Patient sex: M
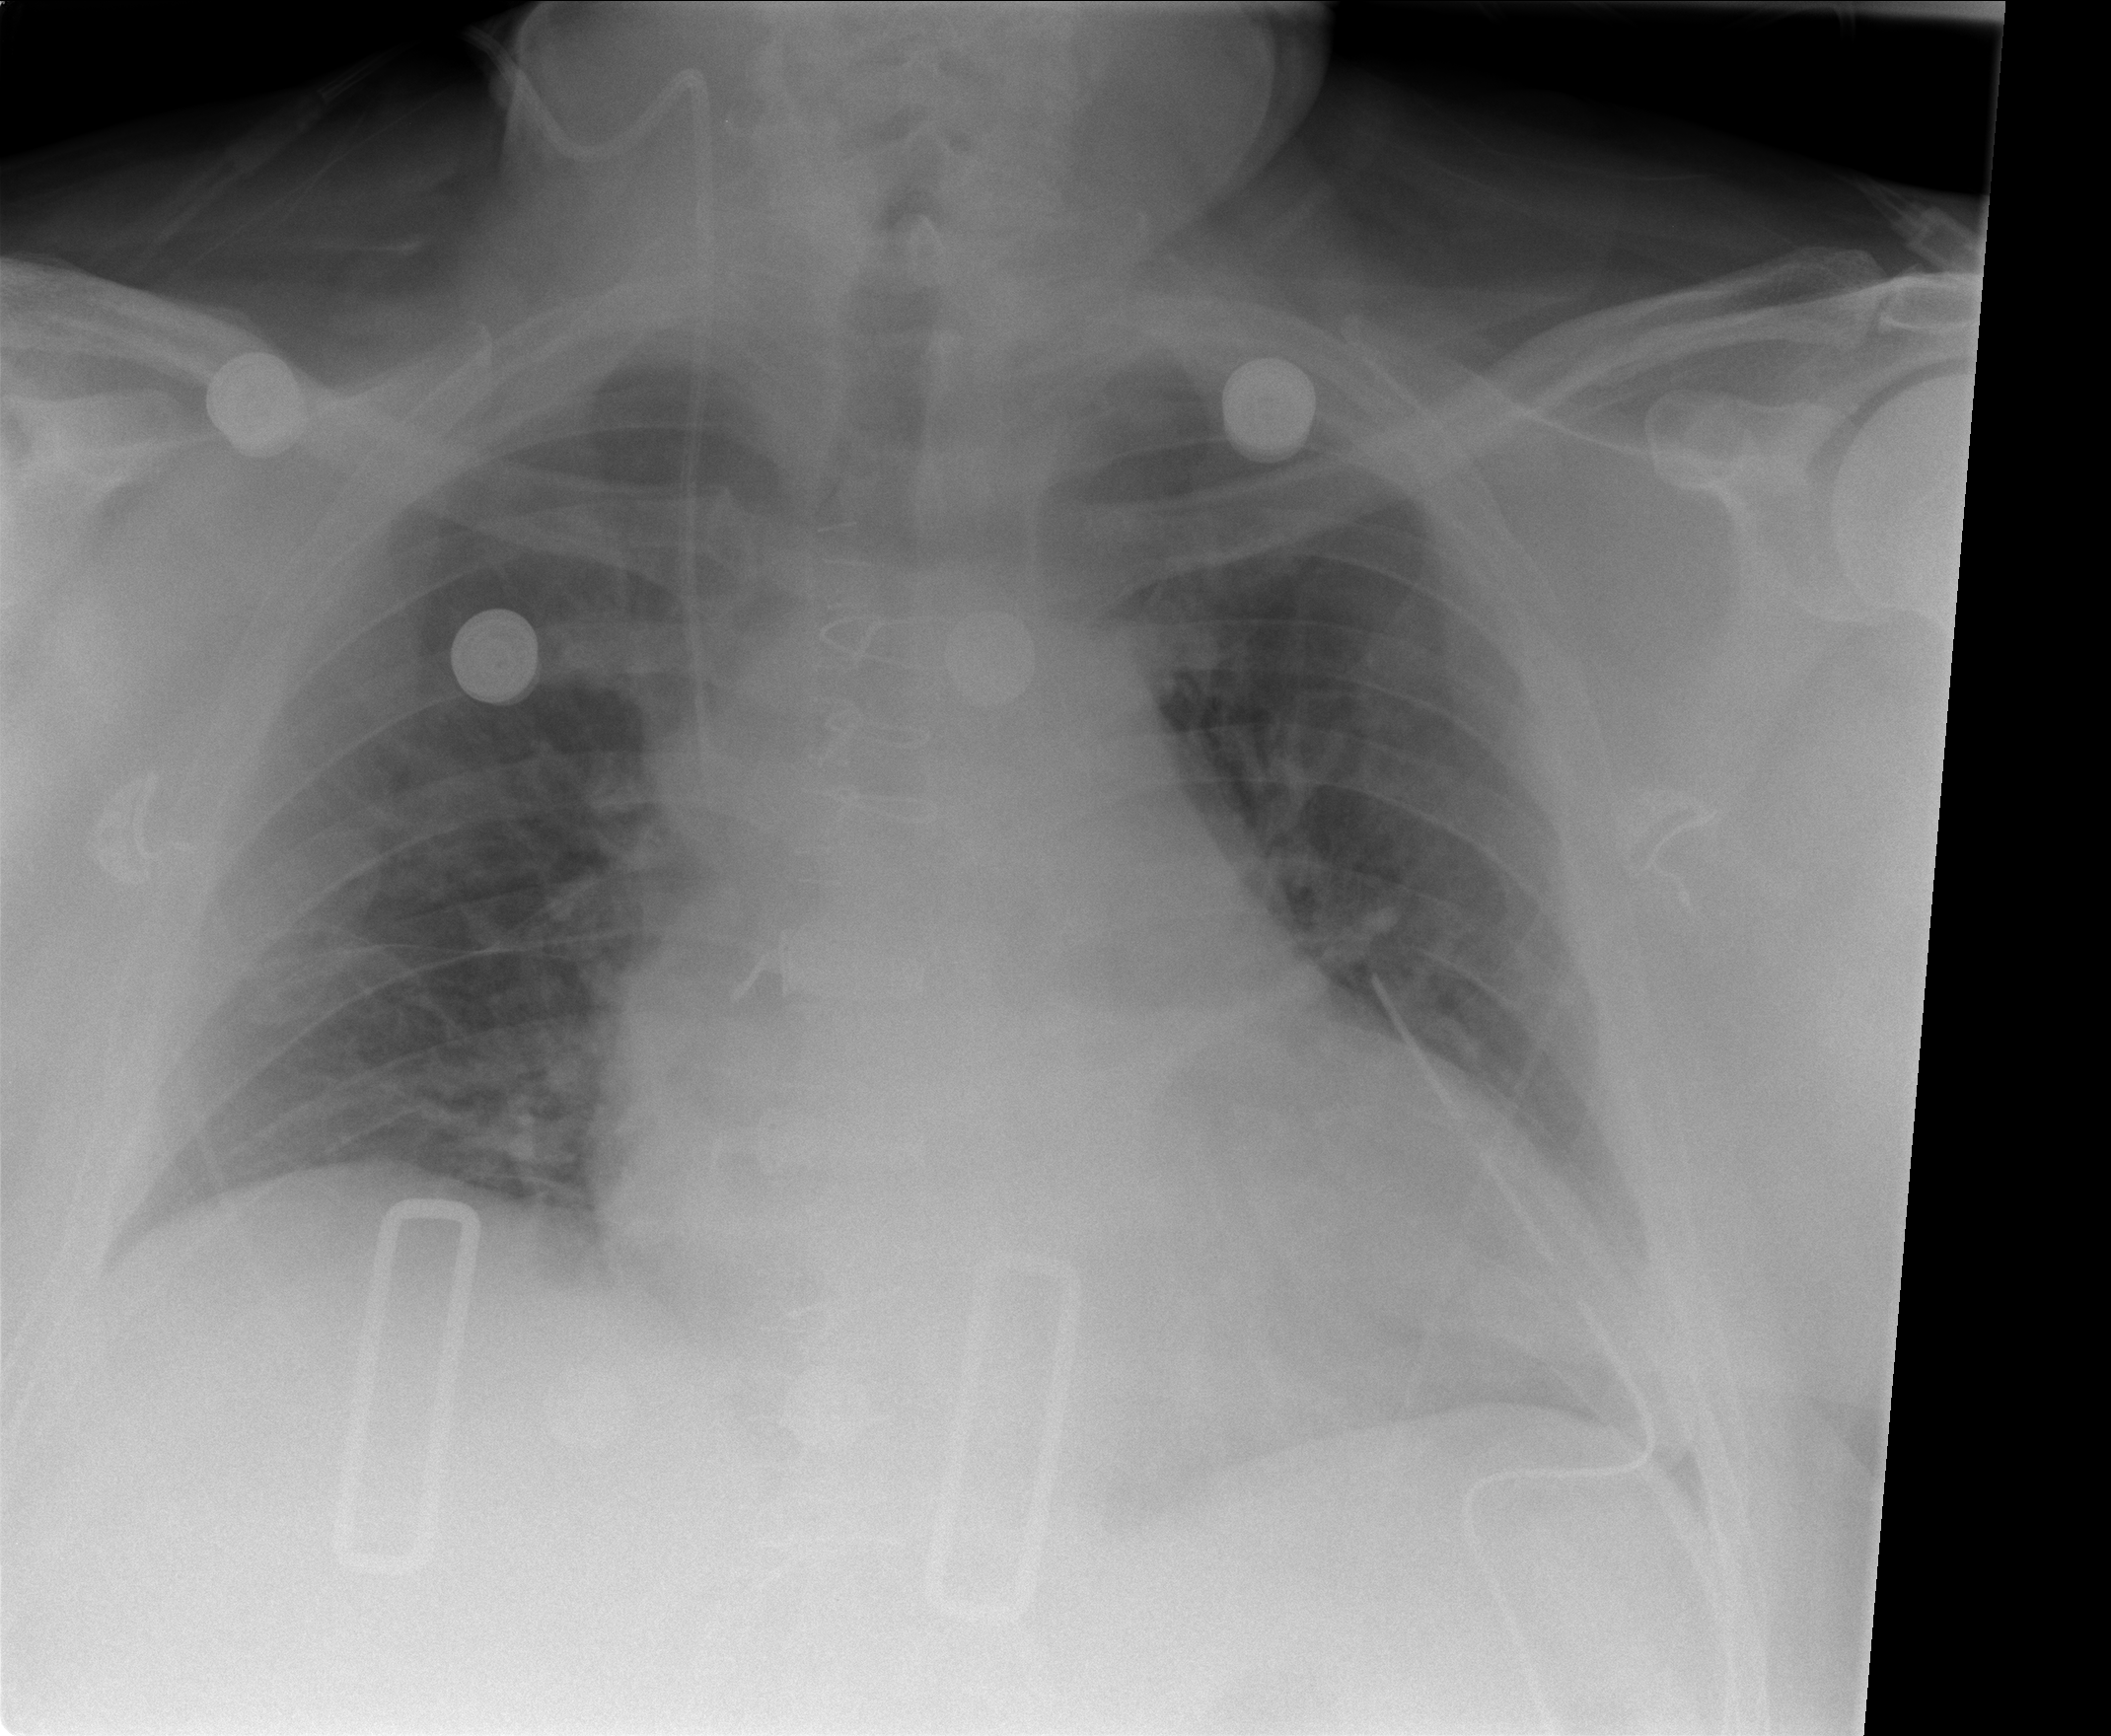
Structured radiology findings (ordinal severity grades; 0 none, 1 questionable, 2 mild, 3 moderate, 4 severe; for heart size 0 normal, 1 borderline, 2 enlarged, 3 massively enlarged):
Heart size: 2
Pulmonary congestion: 1
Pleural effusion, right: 0
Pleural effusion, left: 1
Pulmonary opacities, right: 1
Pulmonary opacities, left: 1
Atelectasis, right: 2
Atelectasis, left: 2